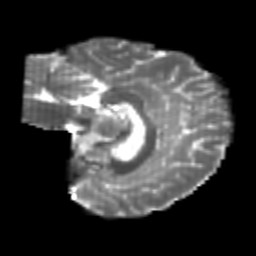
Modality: T2w
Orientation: sagittal
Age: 26
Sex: female
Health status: healthy
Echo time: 0.074 s